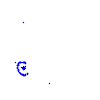
Particle: proton